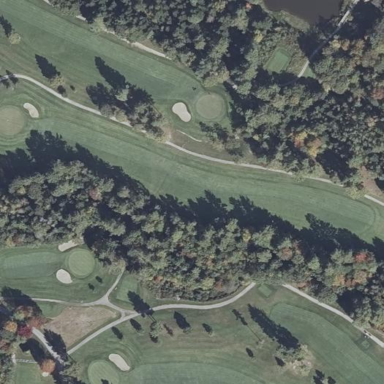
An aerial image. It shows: Golf fairway in the image.